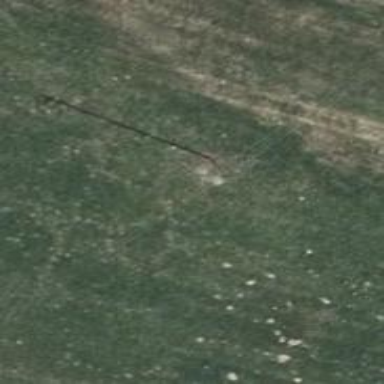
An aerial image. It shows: Minor power line.